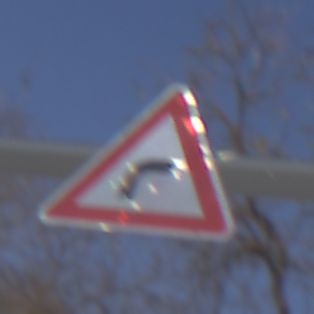
Verkehrszeichen: KurveRechts
Umgebung: Outdoor, Nature
Tageszeit: SunriseSunset
Wetter: Clear
Licht: Natural
Jahreszeit: NotSpecified
Kontrast: HighContrast